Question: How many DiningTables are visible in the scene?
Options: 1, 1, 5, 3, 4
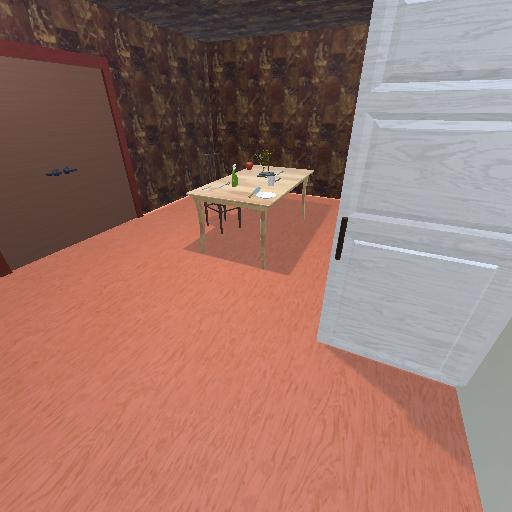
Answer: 1